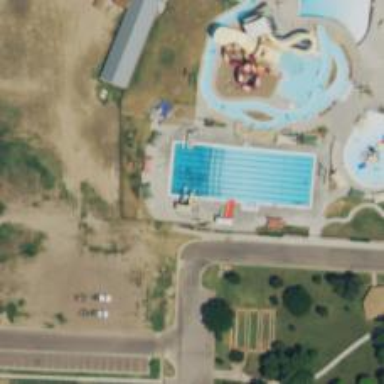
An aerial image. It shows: Water slide attraction.